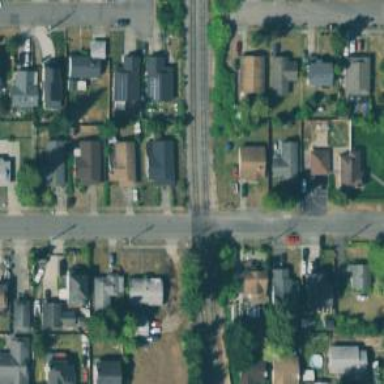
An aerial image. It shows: Railway crossing.